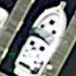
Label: Civil_yacht